Question: I'm editing the entire post to show the problem:
'''
<!DOCTYPE HTML PUBLIC "-//W3C//DTD HTML 4.01//EN" "http://www.w3.org/TR/html4/strict.dtd">
<html>
<head>
<link type="text/css" href="./jQuery/jQueryUI/css/ui-darkness/jquery-ui-1.8.4.custom.css" rel="stylesheet" />
<script type="text/javascript" src="./jQuery/jquery-1.4.2.min.js"></script>
<script type="text/javascript" src="./jQuery/jQueryUI/js/jquery-ui-1.8.4.custom.min.js"></script>
<script type="text/javascript">
$(function() {
var availableTags = ["ActionScript", "AppleScript", "Asp", "BASIC", "C", "C++", "Clojure", "COBOL", "ColdFusion", "Erlang", "Fortran", "Groovy", "Haskell", "Java", "JavaScript", "Lisp", "Perl", "PHP", "Python", "Ruby", "Scala", "Scheme"];
$("#tags").autocomplete({
source: availableTags
});
});
</script>
</head>
<body>
<br/><br/><br/>
<div id="LoginLinkSearch" class="ui-widget">
<label for="tags">Tags: </label>
<input id="tags" />
</div>
<br/><br/><br/>
</body>
</html>
'''

I was experiencing problems in other browsers, but I believe this is due to me using a bad CSS file for the jqueryUI.
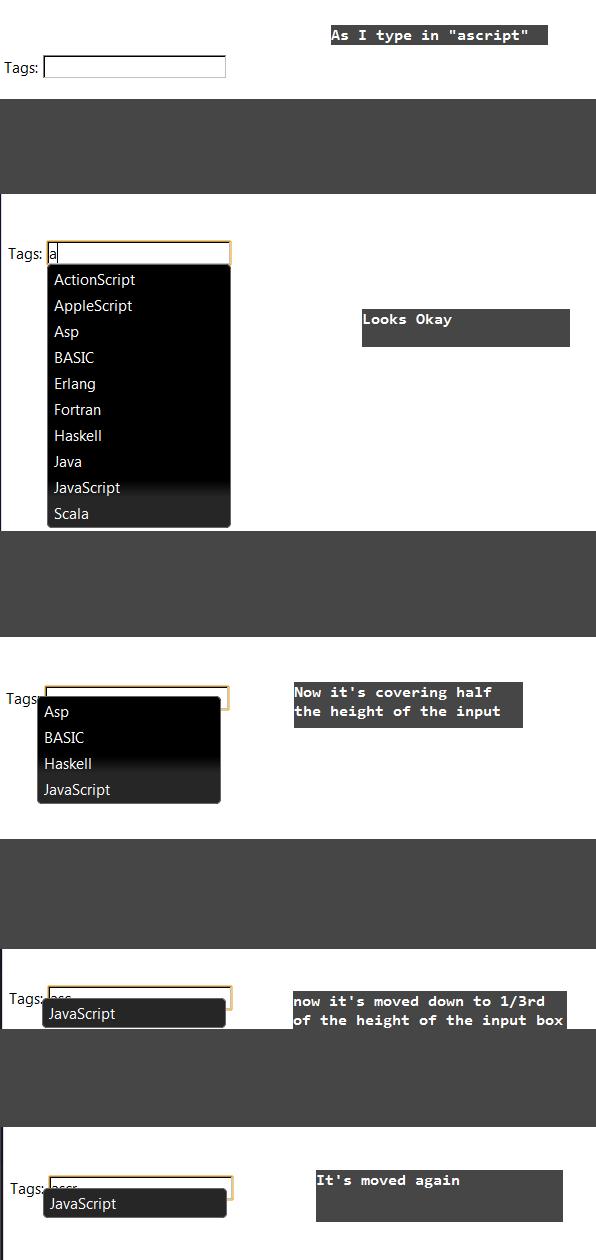
Answer: Looks like you are using zoom (i can see something similar only in this case), try ctrl+0